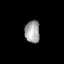
Tissue: lung
Cell type: Epithelial cells
Senescence score: 0.2415
Nuclear area (px): 329
Mean DAPI intensity: 160.79